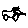
Label: car